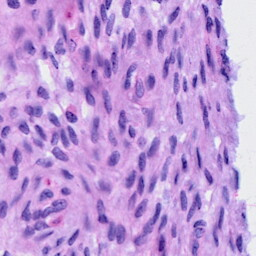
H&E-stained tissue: Cervix